Question: I select data with this query
'''
SELECT * FROM 'tbl_post' WHERE cate IN (15)
'''
But only records can be found that The number 15 is the first like : "15,16,18" , "15"
can not be found If the number is 15 in the middle or last like : "14,15,16"

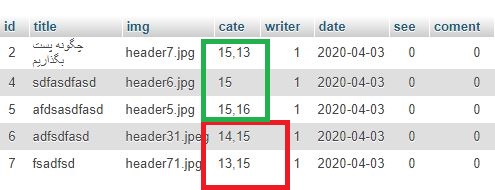
Answer: MySQL has a <URL> for the purpose of searching for a value in a comma-separated string:
'''
select * from tbl_post where find_in_set('15', cat) > 0
'''
While this will work for your specific use-case, let me pinpoint that storing delimited list in relational databases is , and should be generally avoided. You should have a separate table to store 'cate's, which each value on a separate row.
Recommended reading: <URL>